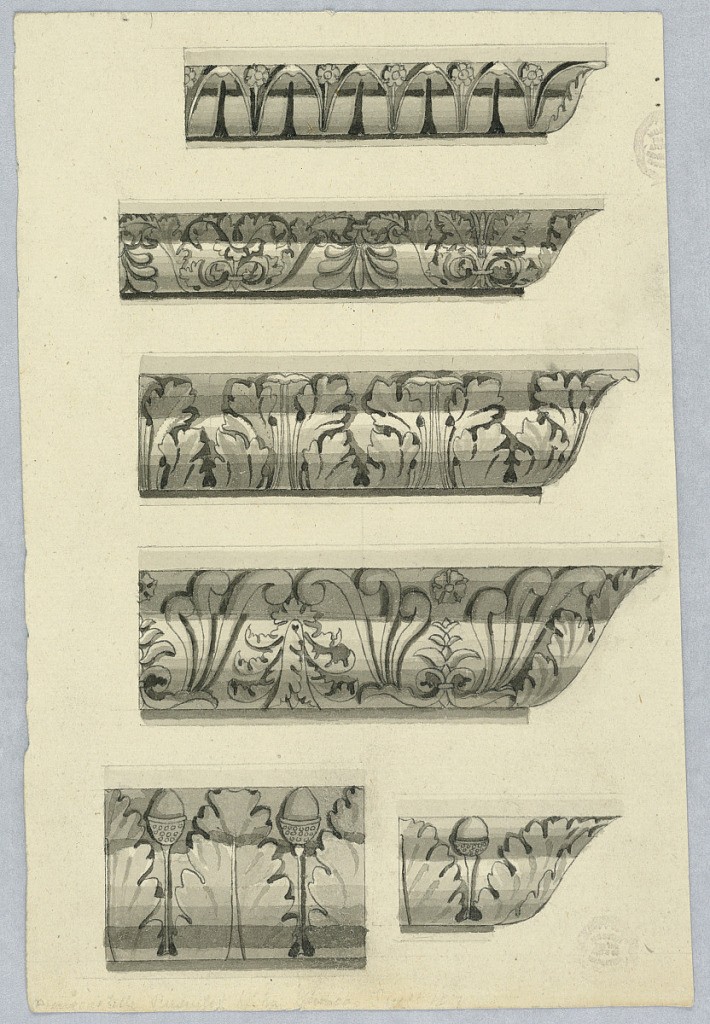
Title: Six Designs for Ogees
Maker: C. C., French, active 19th c.
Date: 1811
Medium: Graphite, pen and black ink, brush and grey watercolor, black on light creamy paper
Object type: drawing
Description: The right corners are shown in the four upper designs, top and third rows: with leaf bands; second and fourth rows with palmette bands. Bottom row, left: a detail with a leaf band, with standing acorns in the intervals. Bottom row, right: a right corner with the same decoration.